Question: I've been into web for long, but now I should do a little c# project and I'm wondering how I can make such repeat:

In web I can just do
'''
<div id="holder">
<div class="item"></div>
<div class="item"></div>
<div class="item"></div>
</div>
'''
and even add it dynamicly:
'''
var items = [{}, {}, {}, {}];
for ( var i in items ) {
$("#holder").append("<div class="item"></div>");
}
'''
and render as much items as represented in the array.
My actual question is how to use exactly User Control?
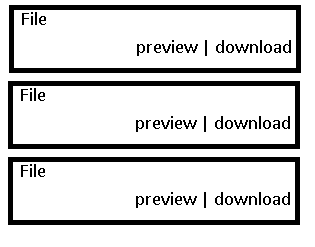
Answer: You can create a UserControl (Add > New Item... > User Control)
'''
public partial class WFUserControl : UserControl
{
}
'''

And add on a container control, such as a panel
'''
panel1.Controls.Add(new WFUserControl());
'''
To make it add one bellow another you can use a 'TableLayoutPanel', set 'AutoSize' to 'true', set only one column and only one row. Then when you add 3 controls it will look like this: